Question: I have a column with Actions which contains icons. One of the icon ( second icon) is tied to qtip. So when I hover over it shows the empty div which looks bad. It is jqGrid's hover over element value. But as in actions i do not have any value it shows blank.
What i can do to disable it for that particular column ?

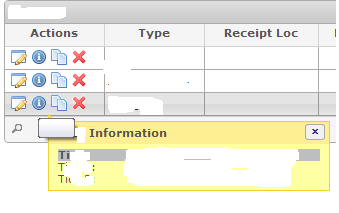
Answer: In your colModel options, you can specify title:false like this:
'''
colModel: [
{ name: "Actions", title: false },
{ name: "Type", index: "Type" },
{ name: "ReceiptLoc", index: "ReceiptLoc" }
],
'''
That empty little box you are seeing is the tooltip copy of text in the cell. Your Action column has no bound values in the cell, that is why it is empty.